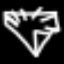
Label: diamond